Question: : I have found a minimal way to reproduce the problem. Starting a new Windows Phone app template in Visual Studio and adding this to your 'MainPage.xaml':
'''
<Page.Resources>
<Style x:Name="TileStyle" TargetType="Button">
<Setter Property="BorderThickness" Value="0,0,0,0" />
</Style>
</Page.Resources>
<Button x:Name="btn" Style="{StaticResource TileStyle}" />
'''
and this to your code-behind file (in the 'OnNavigatedTo' event handler):
'''
btn.Style = TileStyle;
'''
reproduces the problem when you navigate to the page.
I am trying to create a Windows Phone application that is a minimal version of Whack-A-Mole. On my Page for the game, I have two Styles for Buttons written in XAML, which represent a hole being either occupied or not occupied.
'''
<Page.Resources>
<Style x:Name="TileStyle" TargetType="Button">
<Setter Property="BorderThickness" Value="0,0,0,0" />
<Setter Property="Width" Value="125"/>
<Setter Property="Height" Value="125" />
</Style>
<Style x:Name="CircleStyle" TargetType="Button"
BasedOn="{StaticResource TileStyle}">
<Setter Property="Template">
<Setter.Value>
<ControlTemplate TargetType="Button">
<Grid>
<Rectangle Fill="{TemplateBinding Background}" />
<Image Source="/Assets/white_circle.png" />
<ContentPresenter HorizontalAlignment="Center"
VerticalAlignment="Center"/>
</Grid>
</ControlTemplate>
</Setter.Value>
</Setter>
</Style>
</Page.Resources>
<!--later on...-->
<Grid>
<Button Style="{StaticResource TileStyle}" Click="Button_Click"/>
<Button Style="{StaticResource TileStyle}" Click="Button_Click"/>
<Button Style="{StaticResource TileStyle}" Click="Button_Click"/>
...
</Grid>
'''
The first style is essentially just a blank, black, 125x125 square; you can only tell that it's there by clicking on it. The second style is BasedOn that one, and it displays a white_circle.png in place of a blank square.
In my code-behind C# file, I have two methods that utilize these styles: one is called when the Page loads and the other is called when a Button is clicked.
'''
protected async void OnNavigatedTo(NavigationEventArgs e)
while (!hasUserWonGame)
//sleeps for 1-3 secs
//decides where circle should go at by generating random int
b.Style = CircleStyle; //this works fine!
//more logic, waits
if (!hasUserWonRound)
b.Style = TileStyle; //reverts to TileStyle (this does not work!)
private void Button_Click(object sender, RoutedEventArgs e)
//decides if user is clicking on a circle
if (areTilesDisplayingCircle[index - 1])
//user has won the round!
hasUserWonRound = true;
b.Style = TileStyle; //this also does not work!
//more logic, updates score, decides if user has won the entire game
'''
When the user first navigates to the page, the Buttons are all black and invisible, as they should be. The white circle appears in the space as intended. However, when it disappears from the spot, the circle leaves behind a Button with no Style applied. (See image.)

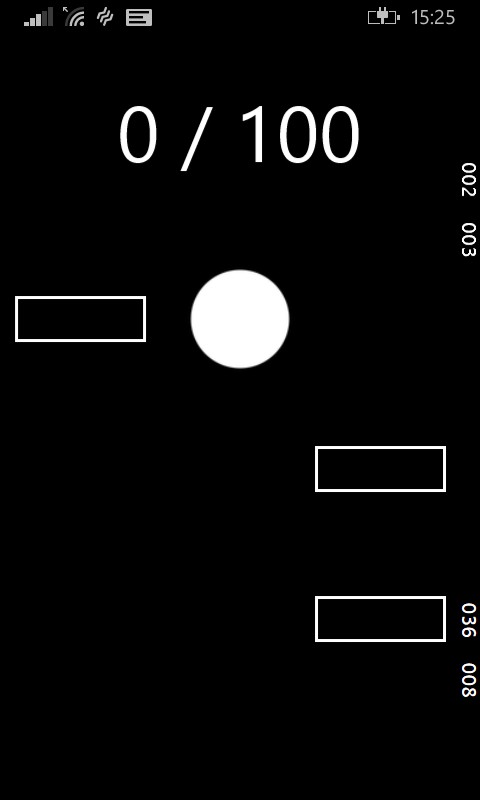
Answer: Thank you for providing the minimal repro case. That makes it very easy to explain what's going on (well, at least in that case...one hopes that your real-world scenario actually is similar, and this does seem likely).
The problem stems from your use of 'x:Name' instead of 'x:Key' for your style resources. In this case, it does not do what you think or would hope it does. In particular, while the compiler does create the field named 'TileStyle' based on the specified 'x:Name' value for the resource, and while the XAML compiler permits the use of 'x:Name' in lieu of a proper key specificed by 'x:Key', the two don't connect.
The compiler-generated code to retrieve the value for the 'TileStyle' field uses a mechanism incompatible with the resource dictionary, i.e. it calls the 'FindName()' method, passing the name you provided. But that method is for finding named objects within the 'FrameworkElement''s object graph; it won't (and is not intended to) find objects in the resource dictionary.
Basically, the compiler sees 'x:Name' and happily emits its boilerplate for implementing a field backing an element. It's just blindly following the rule for implementing 'x:Name', which turns out not to work for resources.
So what happens when you call 'FindName()', passing a name that doesn't exist? It returns 'null'. So the 'TileStyle' field gets (or rather keeps, since that's the default) the value of 'null'.
And what happens when you set a 'Button' object's 'Style' property to 'null'? It just resets everything to the defaults! The 'Button' initially looks fine (well, in your real-world scenario) because the '{StaticResource TileStyle}' syntax is the correct syntax for dealing with resources, and 'x:Name' is permitted as a substitute for the resource 'x:Key' attribute.
In your minimal repro example, the most straight-forward fix is to initialize the resources correctly (use of the 'x:Name' syntax is for a specific 'Storyboard'-based scenario and is not generally the correct way to do it), and then to explicitly implement your 'TileStyle' field:
'''
<Page.Resources>
<Style x:Key="TileStyle" TargetType="Button">
<Setter Property="BorderThickness" Value="0,0,0,0" />
</Style>
</Page.Resources>
'''
Then in your code-behind:
'''
partial class MainPage : Page
{
private Style TileStyle;
public MainPage()
{
InitializeComponent();
TileStyle = (Style)this.Resources["TileStyle"];
// etc.
}
}
'''
With that, you should now have non-null values for your style fields, and assigning them to the 'Style' properties should update the style correctly instead of resetting it.
That said, it's not clear to me that, while the above is clearly the solution for your minimal repro case, it would apply to your real-world scenario. In particular, in your question you claim that assigning the value of 'CircleStyle' to a 'Button''s 'Style' property work. But assuming the 'CircleStyle' field is initialized the same as the 'TileStyle' field, it's not clear why that would work while assigning 'TileStyle' would not.
I.e. I would expect the 'CircleStyle' field to be 'null' also, but it obviously cannot be if assigning it does change the style to what you want. And if it's not 'null', then why would 'TileStyle' be 'null'? But, I can't answer anything about that without a good, minimal, complete code example that addresses scenario precisely.
Finally, I will note that there is probably a better way to do this than to hard-code the styles in the code-behind. Unfortunately, I'm not familiar enough with the Phone API to know what that might be.
In WPF, I would use a 'StyleSelector' or 'Trigger' to change the object appearance based on some bound property in an underlying model object. But after a fair amount of time experimenting, I found I just do not yet know enough about the Phone API to know how those would work. The 'Trigger' class appears to either not even be supported, or at least not be permitted in a 'Style.Triggers' collection, and I wound up falling down a rabbit hole trying to figure out how to do a 'Grid'-based 'ItemsControl' in Phone (in WPF it's not hard, but there's a little trick involved in binding to the 'Grid.Row' and 'Grid.Column' attached properties that doesn't work in Phone because apparently Phone doesn't support using 'Binding' in the 'Value' property of a style's 'Setter').
Basically, there's a missing from the Silverlight/Phone/WinRT implementation of a XAML-based API, as compared to WPF. My previous experience with WPF isn't helping me much with the above issues because so much of the features I'd rely on in WPF to implement these behaviors just doesn't exist in the other APIs (shame on Microsoft!).
In the meantime, I hope that the above code-behind-based approach does address your specific issue. If it doesn't, then you will need to post a better, but still minimal and complete code example.